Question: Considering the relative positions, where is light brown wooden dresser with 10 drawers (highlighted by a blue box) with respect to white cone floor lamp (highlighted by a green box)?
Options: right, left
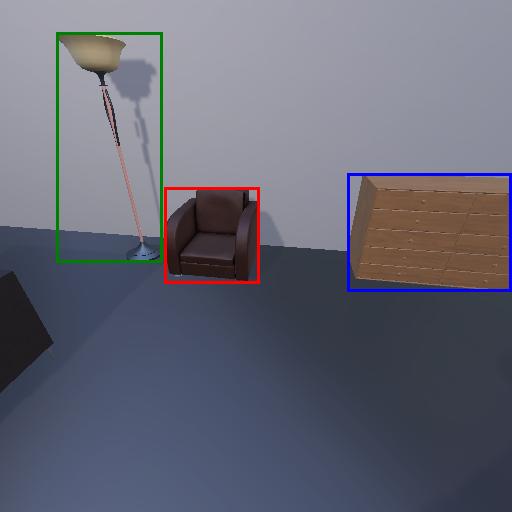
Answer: right